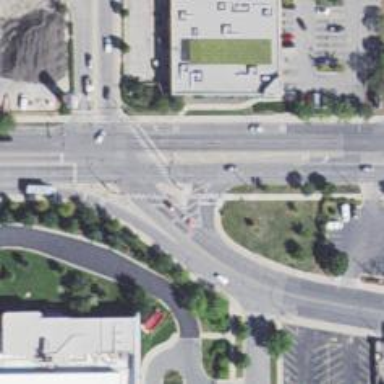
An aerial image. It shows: Footway that serves as traffic island.